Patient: sex F, age 63
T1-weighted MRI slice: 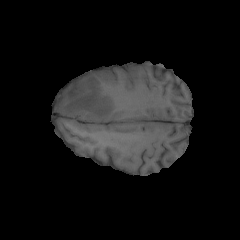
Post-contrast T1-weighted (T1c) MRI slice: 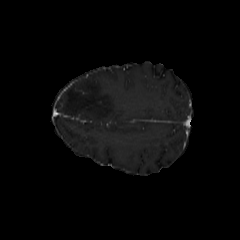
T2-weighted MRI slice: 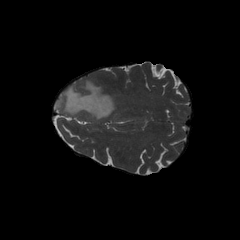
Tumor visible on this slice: yes
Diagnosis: Glioblastoma, IDH-wildtype
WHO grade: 4